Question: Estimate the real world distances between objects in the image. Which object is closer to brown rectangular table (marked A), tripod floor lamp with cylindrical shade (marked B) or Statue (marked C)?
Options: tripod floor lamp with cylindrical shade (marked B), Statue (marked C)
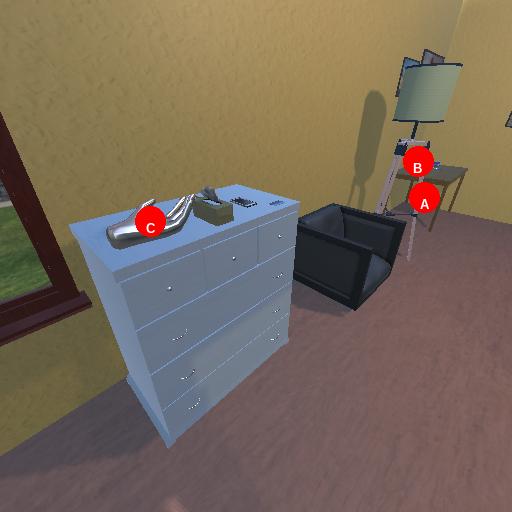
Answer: tripod floor lamp with cylindrical shade (marked B)